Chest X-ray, AP view. Patient: 65 years old, sex M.
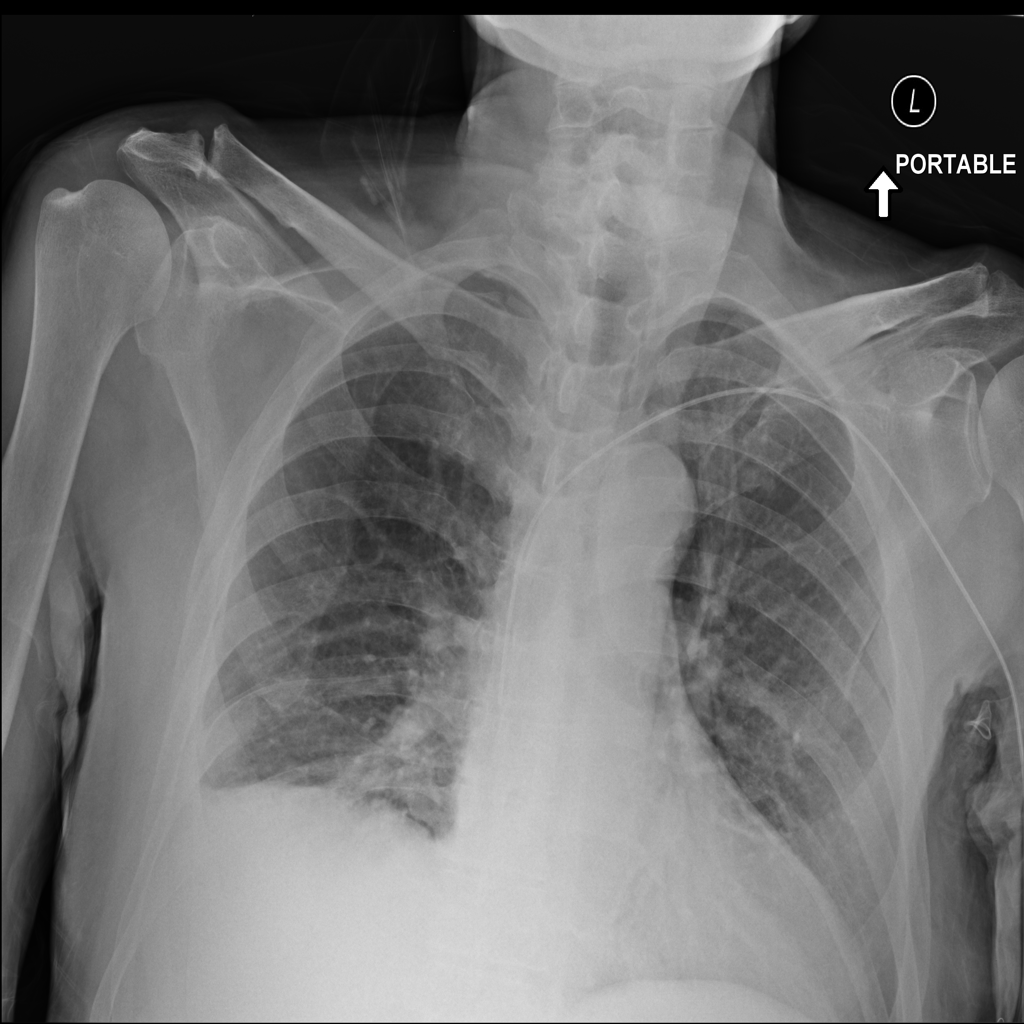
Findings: No Finding